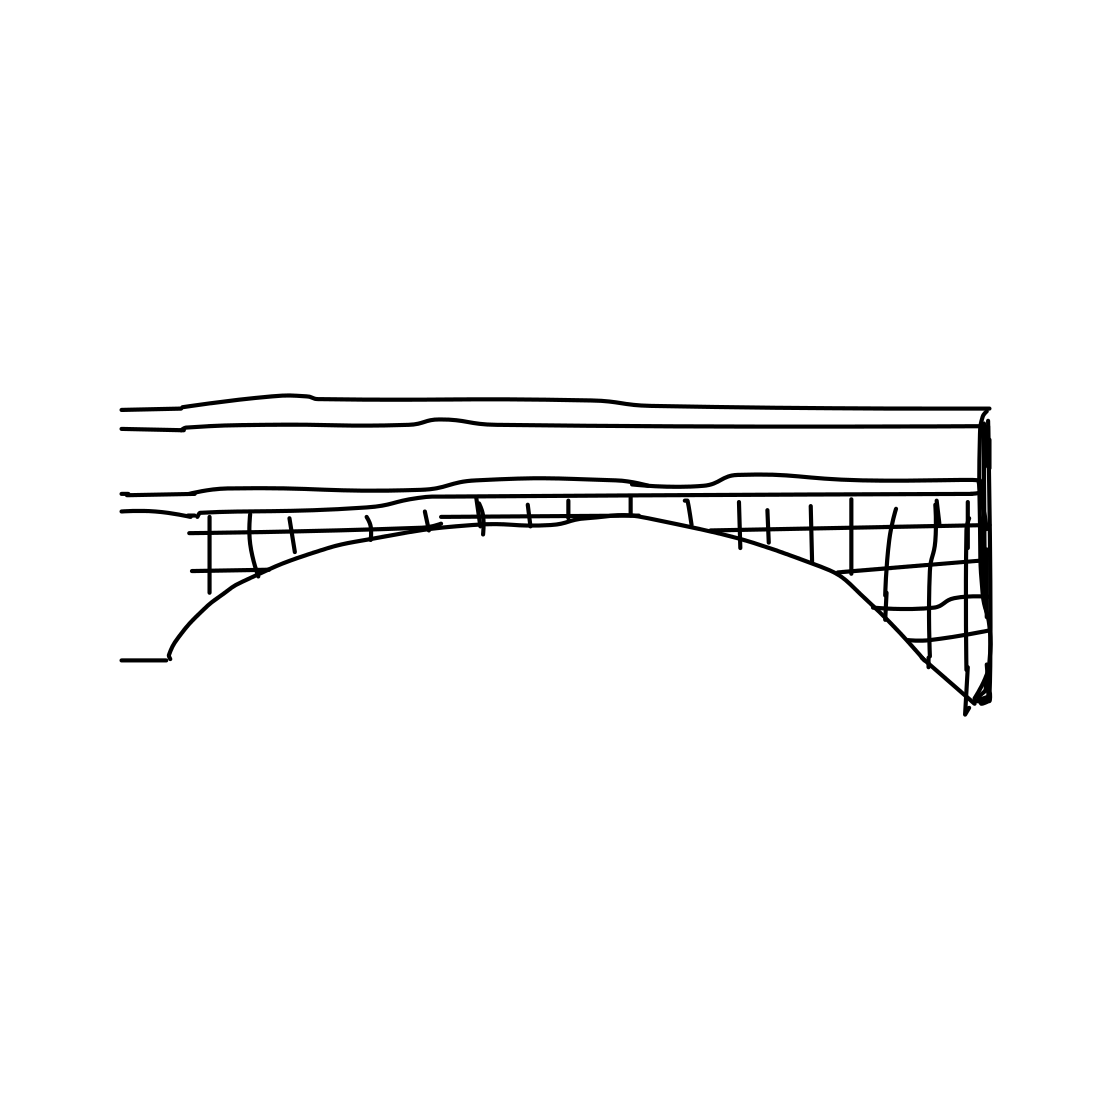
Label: bridge